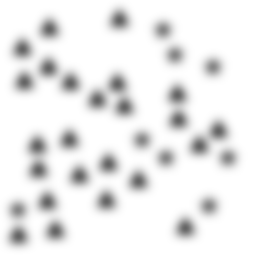
Squares: 0
Triangles: 24
Stars: 8
Total shapes: 32